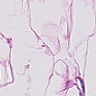
Metastatic tissue present: no